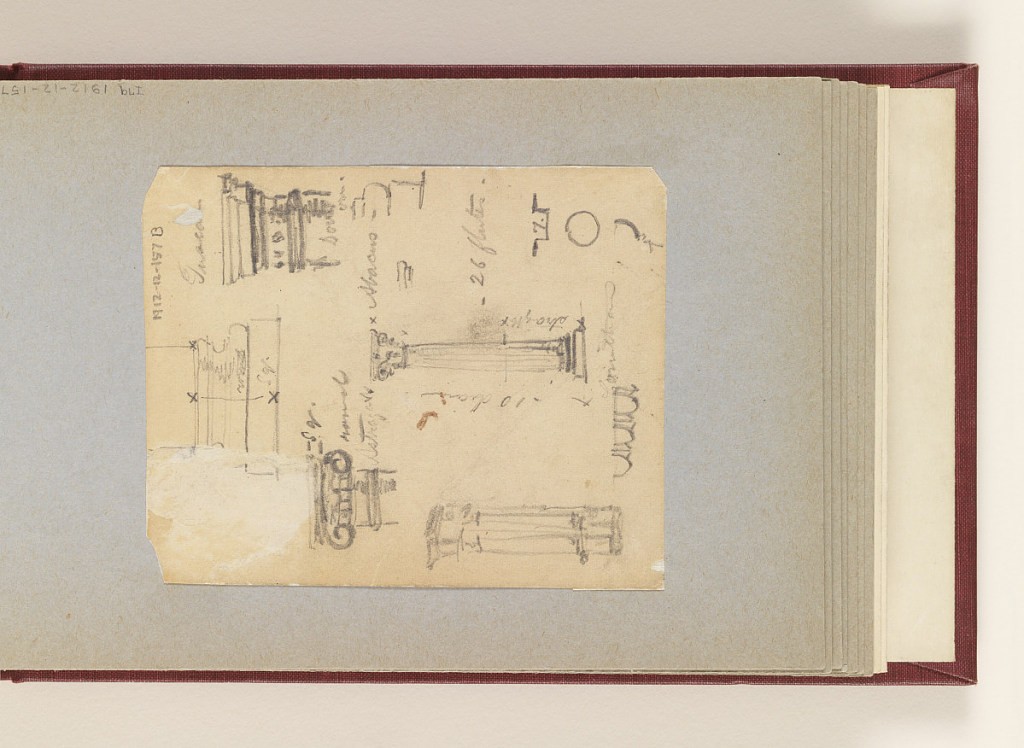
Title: Sketches of Proportions of Classical Orders of Architecture
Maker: Winslow Homer, American, 1836–1910
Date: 1862
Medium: Graphite on wove paper, laid down
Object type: Drawing
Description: Vertical sketches of the proportions of classical orders of architecture, with detailed notations.